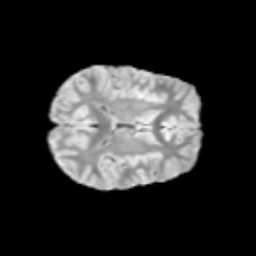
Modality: T2w
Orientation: axial
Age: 9
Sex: female
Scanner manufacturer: siemens
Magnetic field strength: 3 T
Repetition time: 3.8 s
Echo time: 0.07 s